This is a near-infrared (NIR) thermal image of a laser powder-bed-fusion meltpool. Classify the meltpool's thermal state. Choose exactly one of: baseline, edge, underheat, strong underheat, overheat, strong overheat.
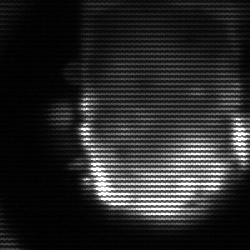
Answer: baseline